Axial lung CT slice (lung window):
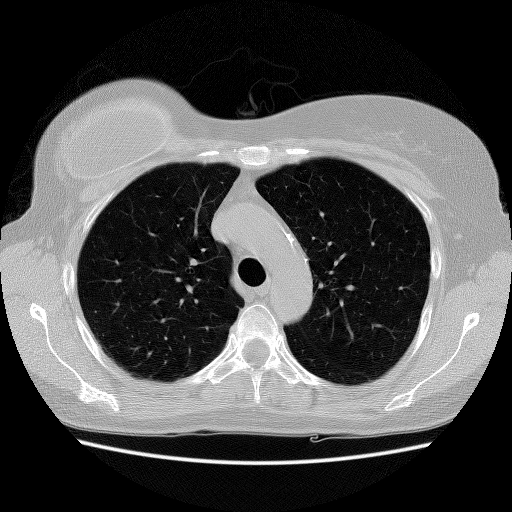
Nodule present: no